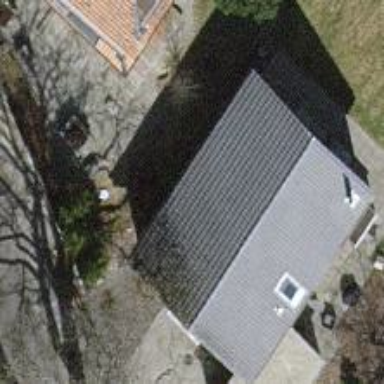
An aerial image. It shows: Detached building with gabled roof.